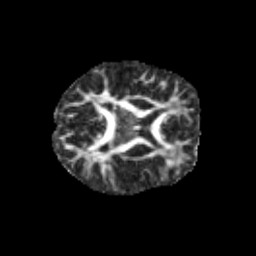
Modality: FA
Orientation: axial
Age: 9
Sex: male
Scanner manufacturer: siemens
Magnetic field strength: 3 T
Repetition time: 3.8 s
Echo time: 0.07 s